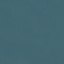
Land use / land cover class: SeaLake